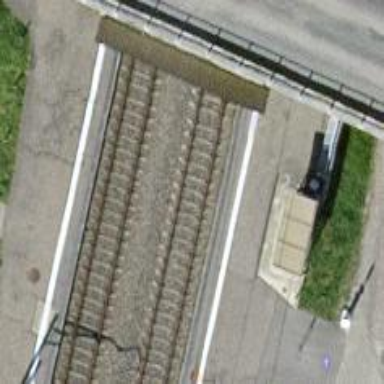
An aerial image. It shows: Railway stop with public transport stop position.